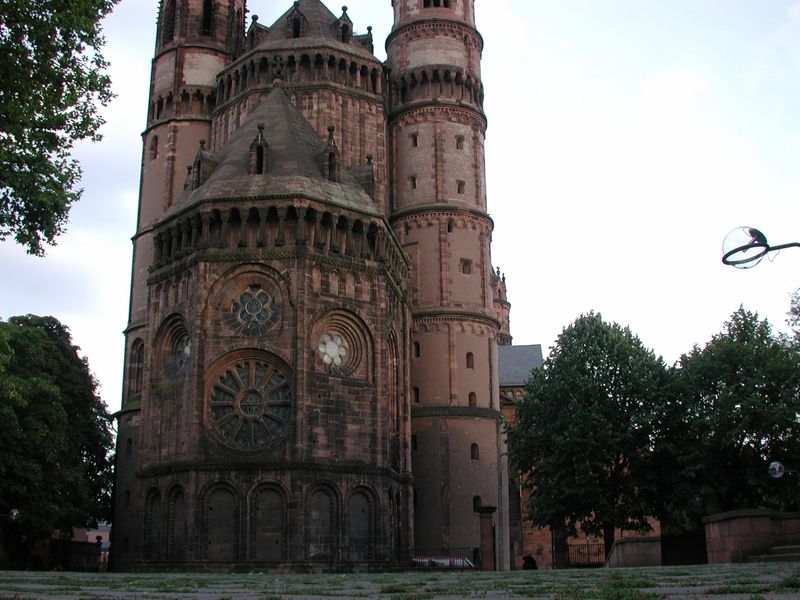
Titel: Dom St. Peter und Paul in Worms
Standort: Worms, Dom (EU - D - RP)
Schlagwörter: baum, himmel, schatten, wolken, bäume, kirchturm, fenster, lampe, laterne, licht, dach, gebäude, rot, wiese, zaun, kirche, gotik, turm, garten, bogen, fassade, dächer, mauer, ziegel, farbe, backstein, platz, treppe, uhr, deutsch, hoch, galerie, foto, bögen, penis, türme, hinten, kathedrale, glocke, sandstein, rosette, zwerggalerie, apsis, romanik, chor, kapelle, rosetten, bauwerk, maßwerk, fensterrose, blendbögen, kiche, frühgotik, fensterrosen, mauser, fenster fensterrose